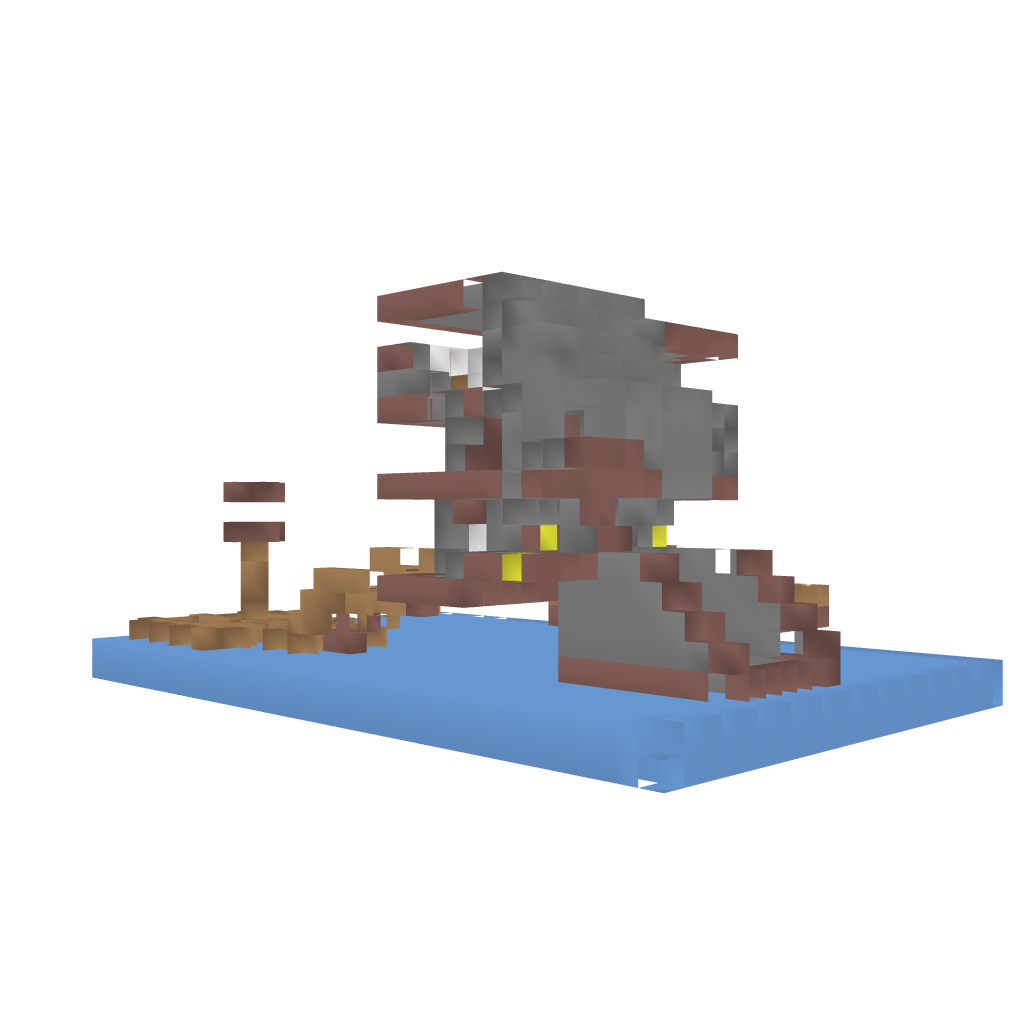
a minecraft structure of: Aecor Nidus bad low quality